Aerial crown-view tile of a tropical tree (Barro Colorado Island, Panama), acquired 20250915:
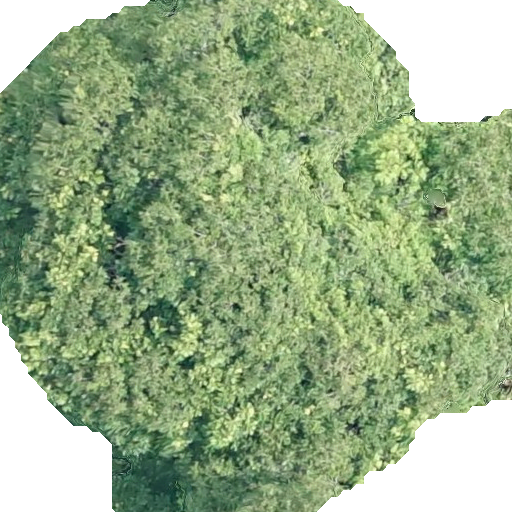
Species: Dipteryx oleifera
GBIF accepted scientific name: Dipteryx oleifera
Crown area: 343.905 m²